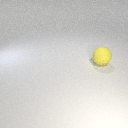
large yellow rubber sphere